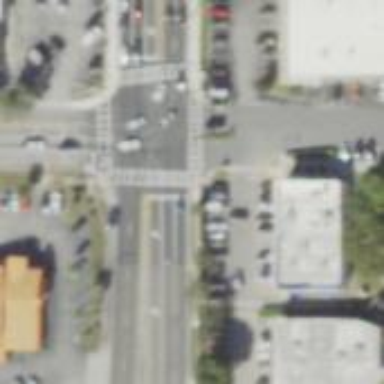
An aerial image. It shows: Crossing on the road.